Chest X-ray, AP view. Patient: 43 years old, sex M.
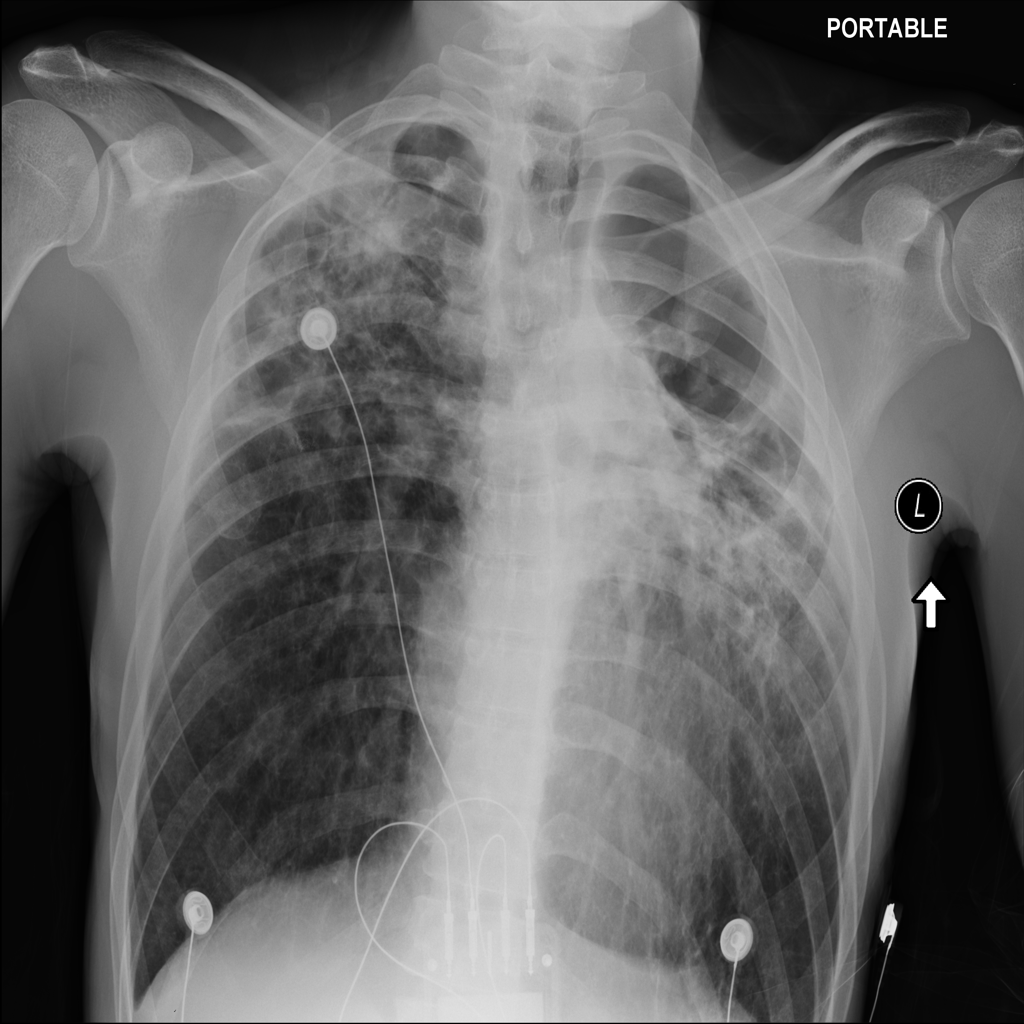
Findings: Fibrosis, Nodule